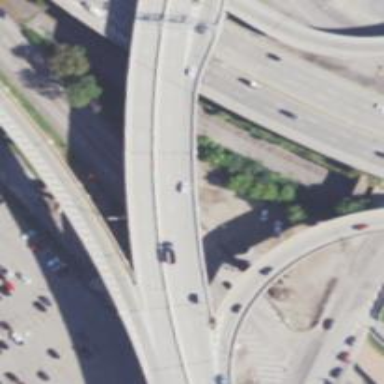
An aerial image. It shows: Viaduct bridge on asphalt motorway.